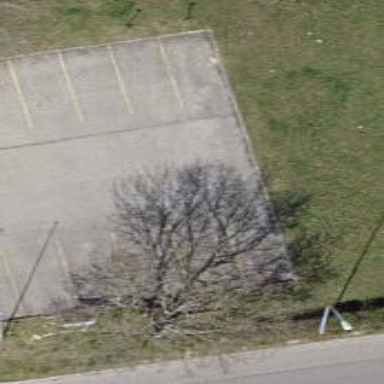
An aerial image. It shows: Parking aisle designated as service road.